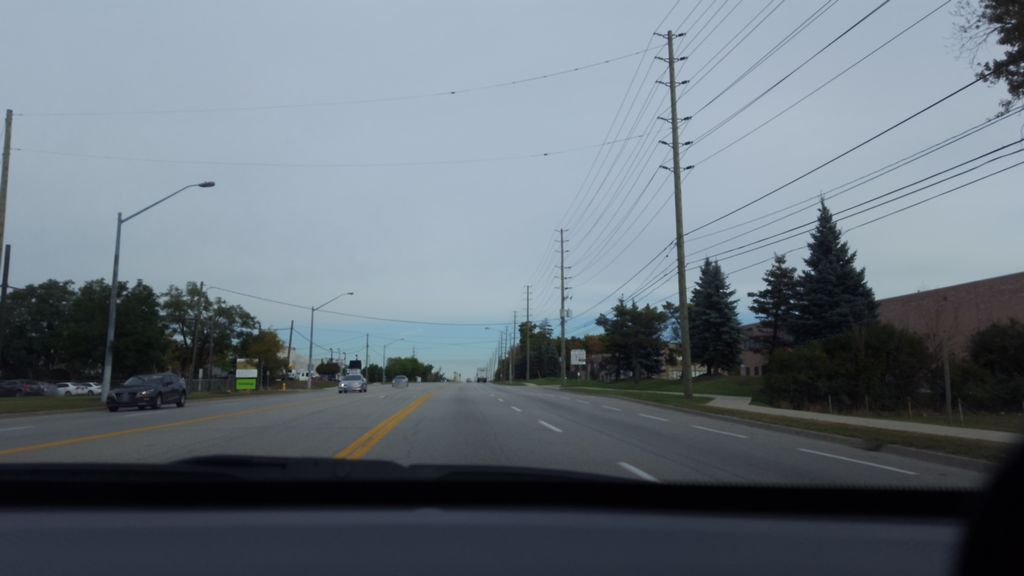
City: toronto